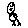
Label: bird